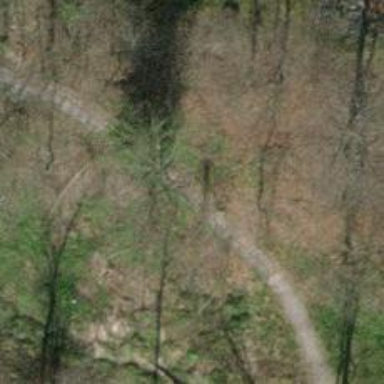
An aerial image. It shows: Road with steps.